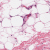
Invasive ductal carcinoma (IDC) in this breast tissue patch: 0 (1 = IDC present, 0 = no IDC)